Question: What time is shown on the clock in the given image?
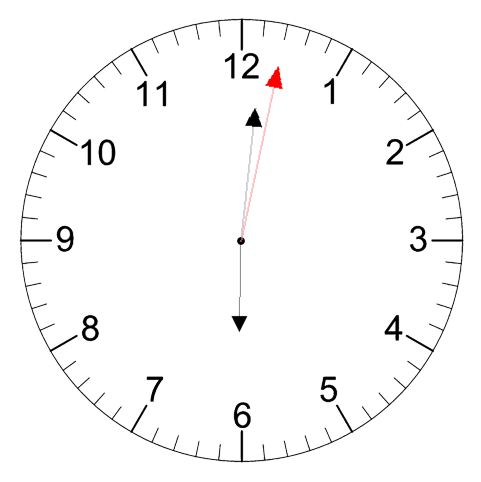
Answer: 06:01:02